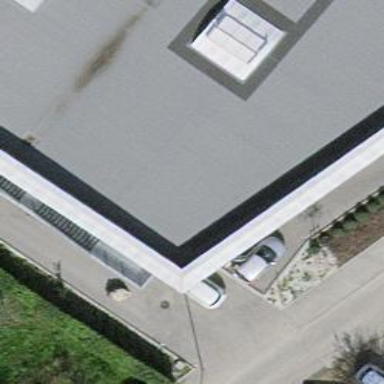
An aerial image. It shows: Surveillance object is present in the image.